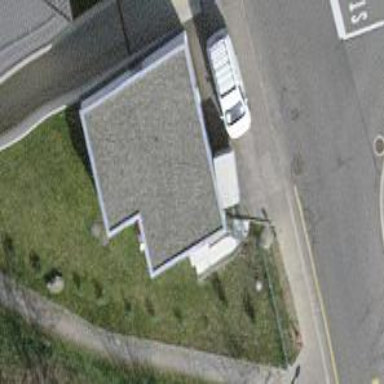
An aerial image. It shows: Group of garages.